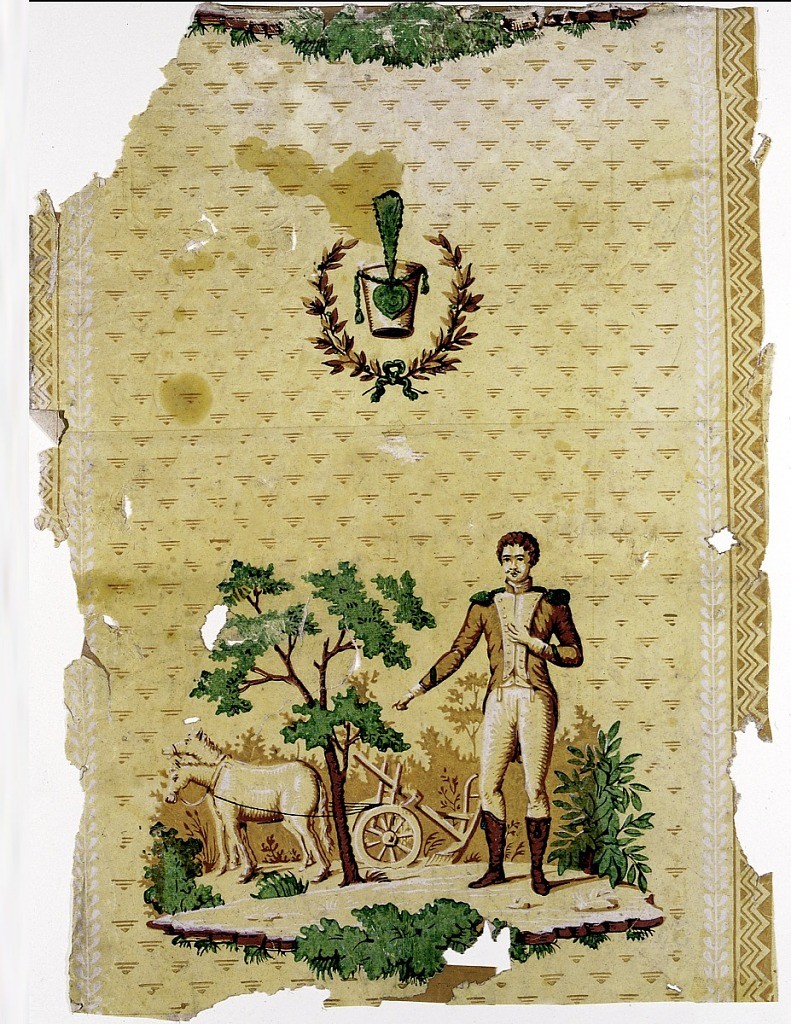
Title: Sidewall
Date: ca. 1820
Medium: Block-printed on joined sheets
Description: Small scenic with stripe. A soldier in uniform is pointing toward a pair of mules pulling a plow. This scene alternates with a military hat. Printed in green, brown and black on triangle-patterned yellow background.